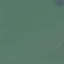
Label: SeaLake